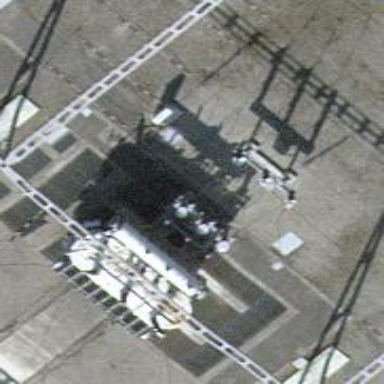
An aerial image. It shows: Outdoor transformer.